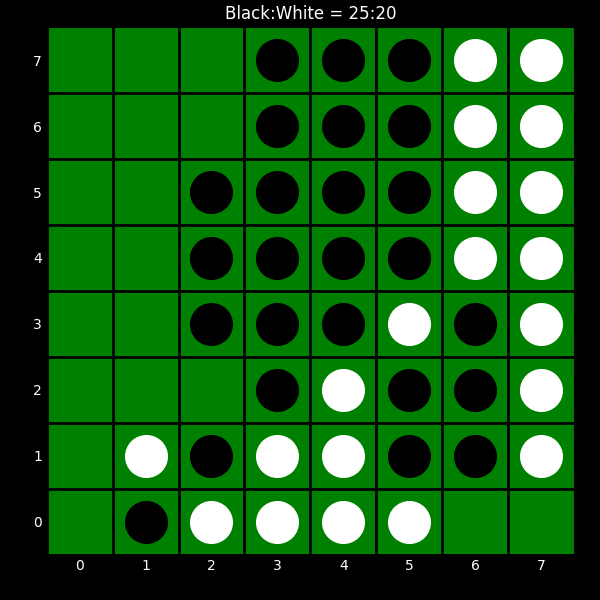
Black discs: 25
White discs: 20